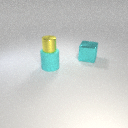
small yellow metal cylinder above large cyan rubber cylinder